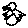
Label: bird